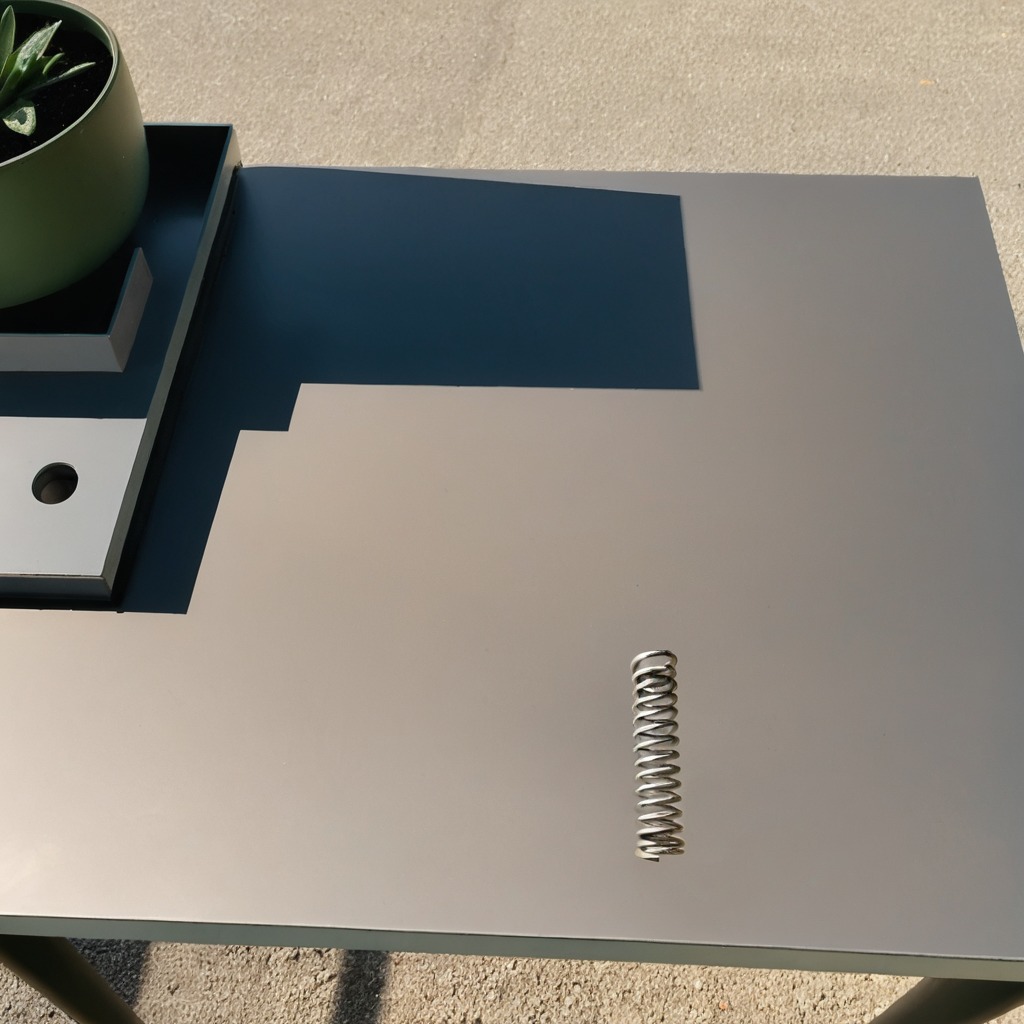
A coiled metal spring is lying on the table.